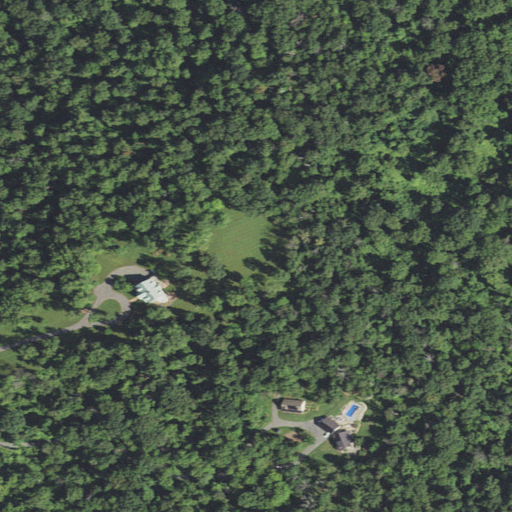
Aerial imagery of mountain in Virginia named Bald Mountain containing deciduous forest, mixed forest, pasture, and open development